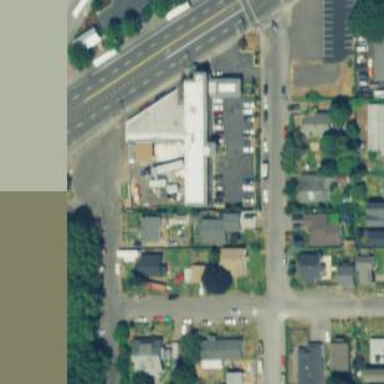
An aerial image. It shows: Motel building.